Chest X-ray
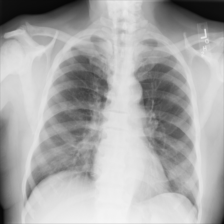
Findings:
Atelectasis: negative
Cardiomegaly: negative
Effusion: negative
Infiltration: negative
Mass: negative
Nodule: negative
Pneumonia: negative
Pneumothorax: negative
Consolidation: negative
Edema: negative
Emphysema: negative
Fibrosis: negative
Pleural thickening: negative
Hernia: negative